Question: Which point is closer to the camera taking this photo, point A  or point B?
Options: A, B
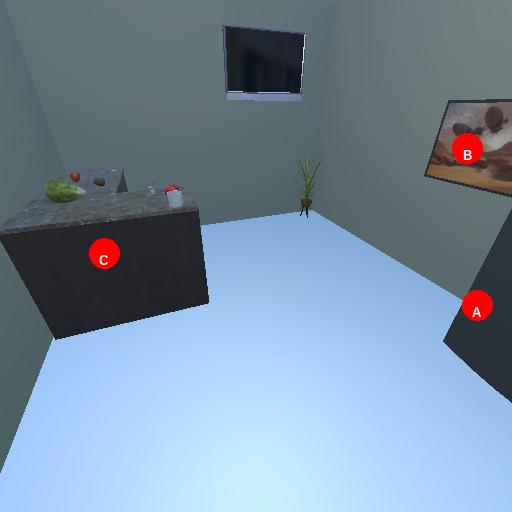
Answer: A